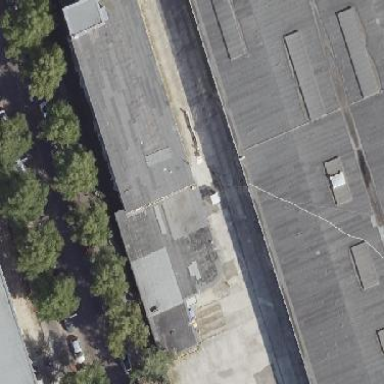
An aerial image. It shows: Commercial building.